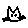
Label: cat